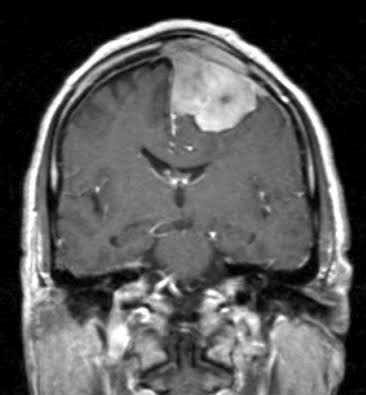
Label: meningioma